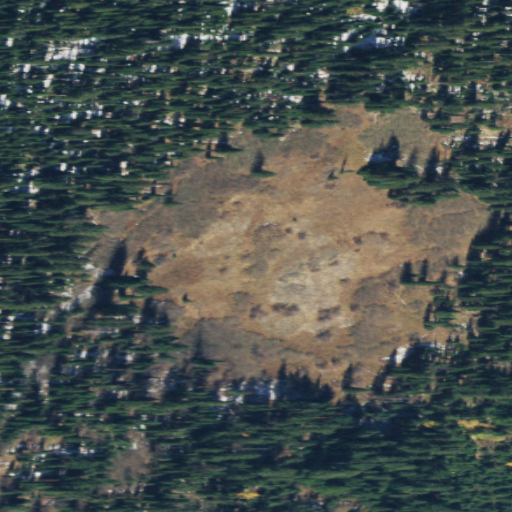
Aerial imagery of plain(s) in Washington named Bear Pasture containing evergreen forest and shrub